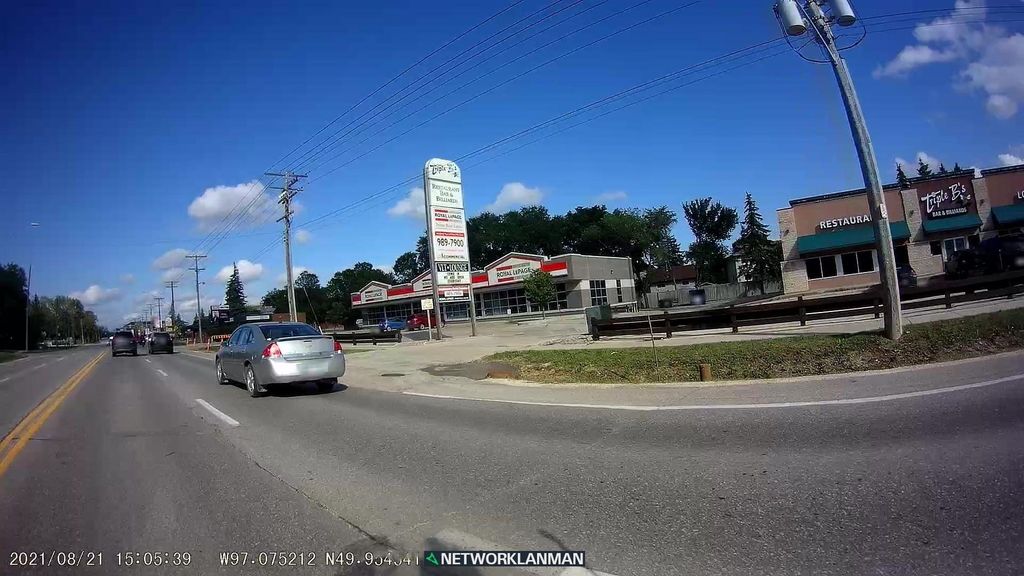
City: winnipeg